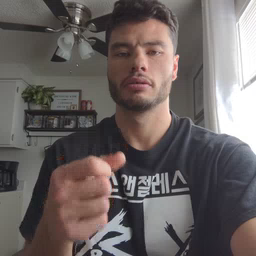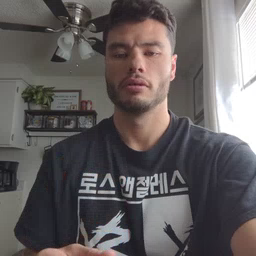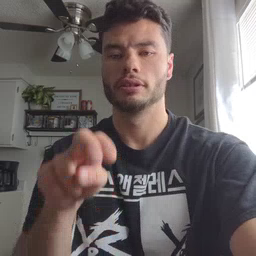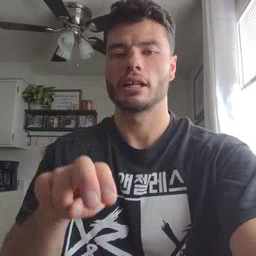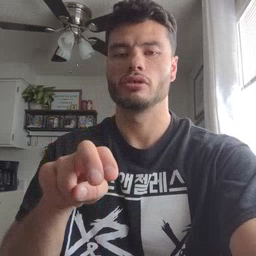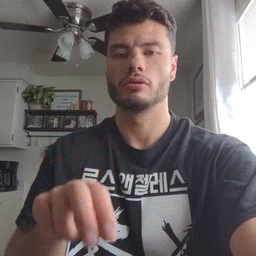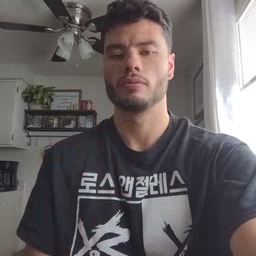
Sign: chair